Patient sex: M
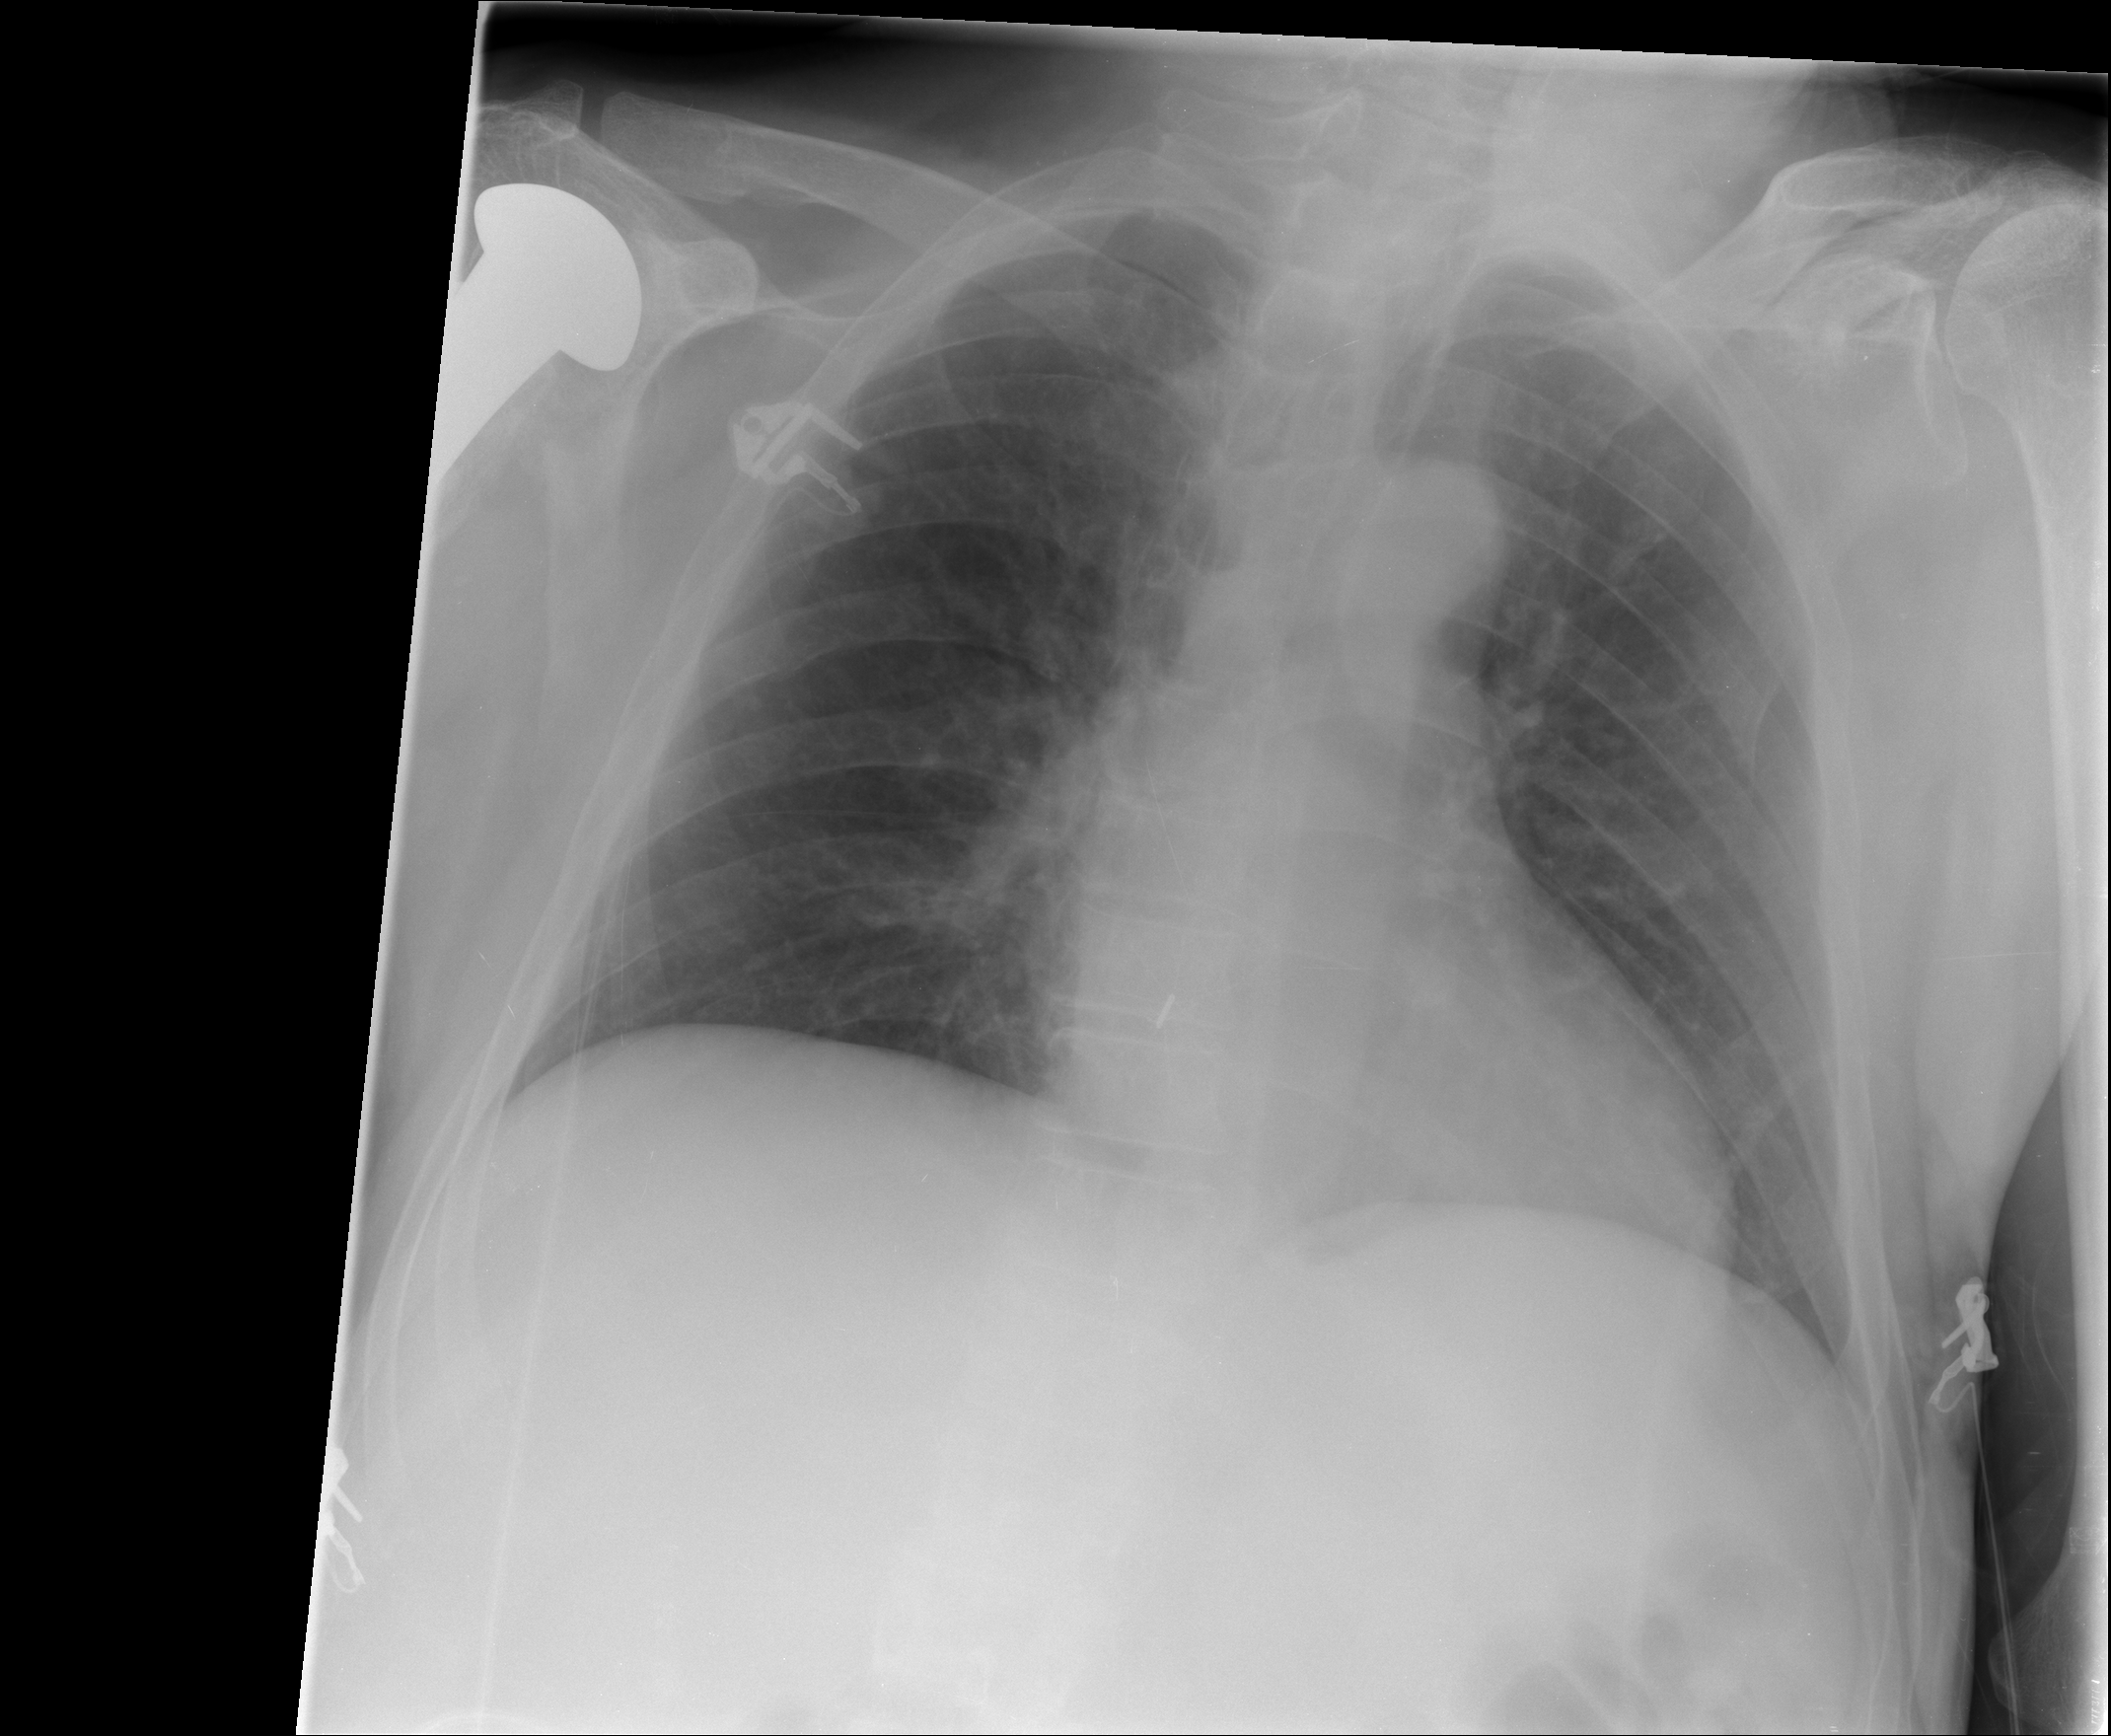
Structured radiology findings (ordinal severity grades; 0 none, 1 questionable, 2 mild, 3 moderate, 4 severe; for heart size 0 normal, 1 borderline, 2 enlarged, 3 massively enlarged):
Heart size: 0
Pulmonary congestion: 2
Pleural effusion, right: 0
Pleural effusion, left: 1
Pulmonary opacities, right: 0
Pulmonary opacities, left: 0
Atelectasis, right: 0
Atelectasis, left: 0